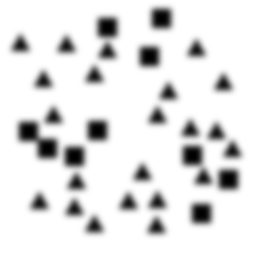
Squares: 10
Triangles: 22
Stars: 0
Total shapes: 32